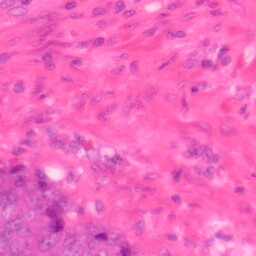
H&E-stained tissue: Colon